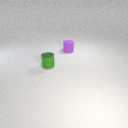
small purple rubber cylinder behind small green metal cylinder